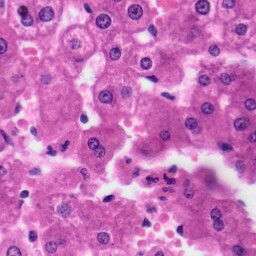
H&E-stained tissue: Liver